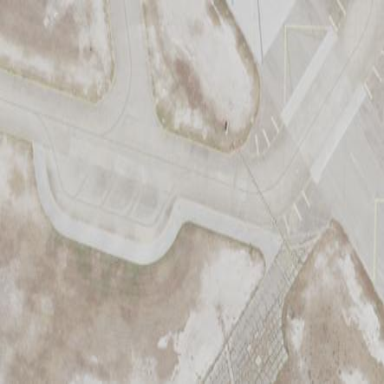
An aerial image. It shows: Apron at the airport.